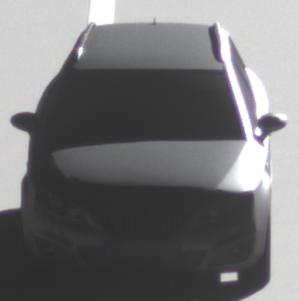
Make: SEAT
Model: Exeo ST 1.6
Detailed model: Exeo (3R) ST
Model produced from: 2010/05
Model produced until: 2010/08
Doors: 5
Color: gray
Road condition: dry road
Daytime: morning or afternoon
Contrast: high contrast